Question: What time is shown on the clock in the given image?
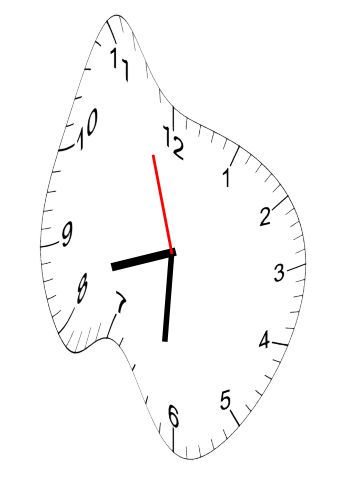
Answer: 08:30:57